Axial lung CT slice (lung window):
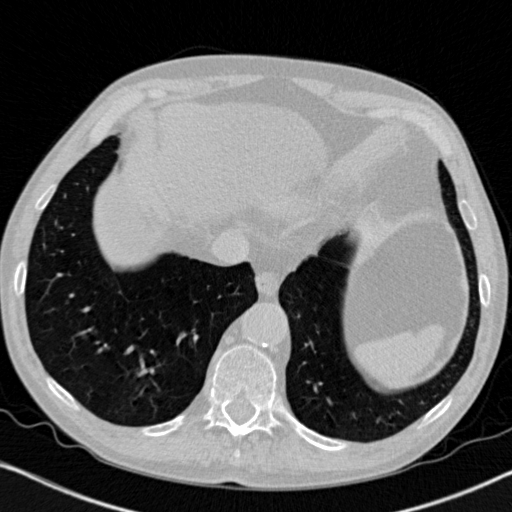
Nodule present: no